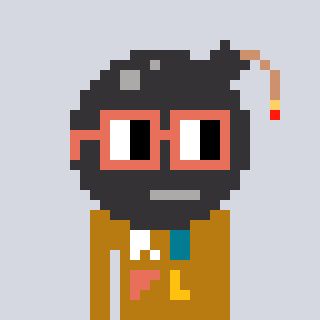
a pixel art character with square orange glasses, a bomb-shaped head and a gold-colored body on a cool background